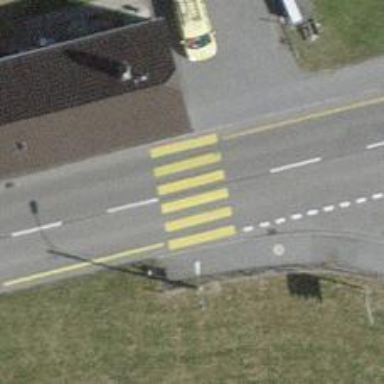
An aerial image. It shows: Pedestrian crossing with zebra markings on footway.